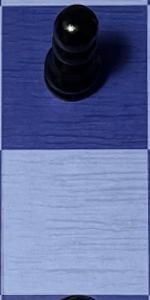
Label: Empty